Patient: sex M, age 34
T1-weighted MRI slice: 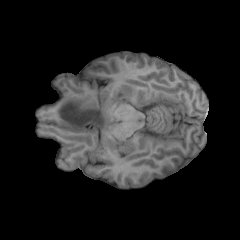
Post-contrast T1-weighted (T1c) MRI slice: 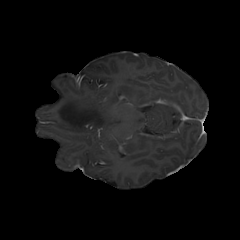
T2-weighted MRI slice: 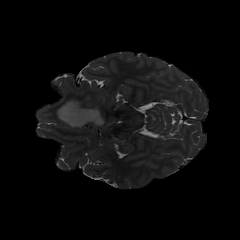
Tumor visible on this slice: yes
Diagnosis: Astrocytoma, IDH-mutant
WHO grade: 2